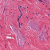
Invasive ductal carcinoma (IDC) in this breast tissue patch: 0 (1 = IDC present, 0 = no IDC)